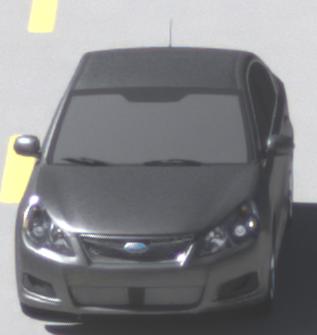
Make: Subaru
Model: Legacy 2.0R
Detailed model: Legacy (IV) Limousine
Model produced from: 2007/09
Model produced until: 2008/10
Doors: 4
Color: gray
Road condition: dry road
Daytime: midday
Contrast: high contrast